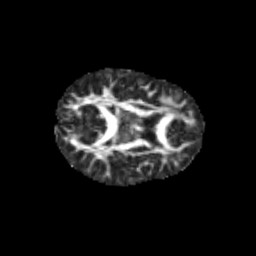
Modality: FA
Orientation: axial
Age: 11
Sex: female
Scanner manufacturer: siemens
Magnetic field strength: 3 T
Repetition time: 3.8 s
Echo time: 0.07 s